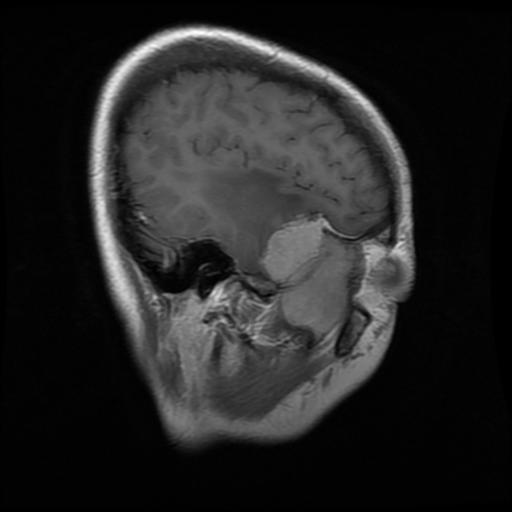
Label: meningioma